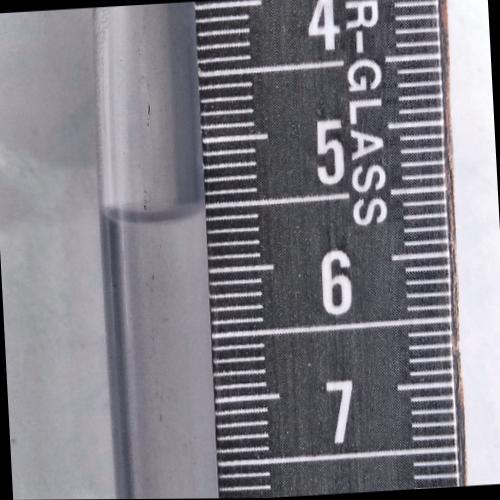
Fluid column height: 5.6 cm